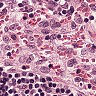
Metastatic tissue present: no